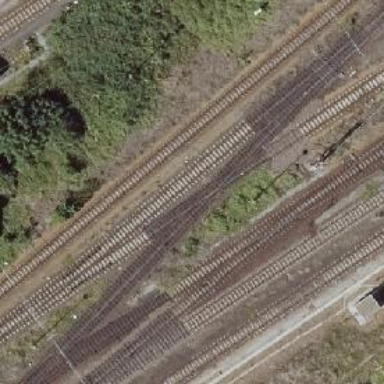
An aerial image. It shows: Electrified rail siding with contact line.